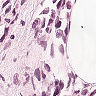
Metastatic tissue present: yes